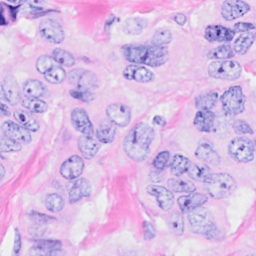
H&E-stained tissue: Breast